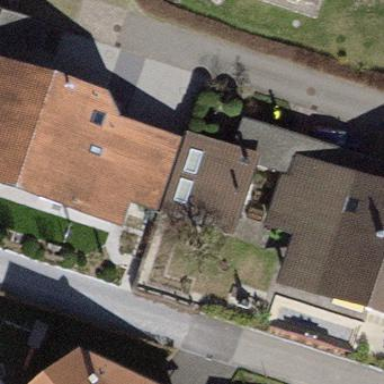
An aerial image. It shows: Bungalow with flat roof.